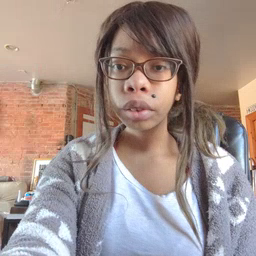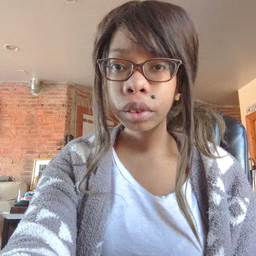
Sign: hair